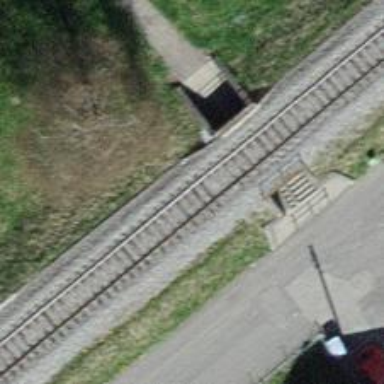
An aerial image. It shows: Bridge with single railway track electrified by contact line.